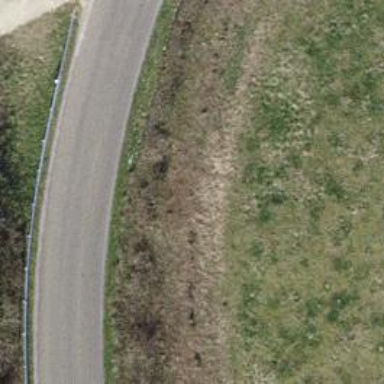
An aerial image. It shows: Hedge barrier.